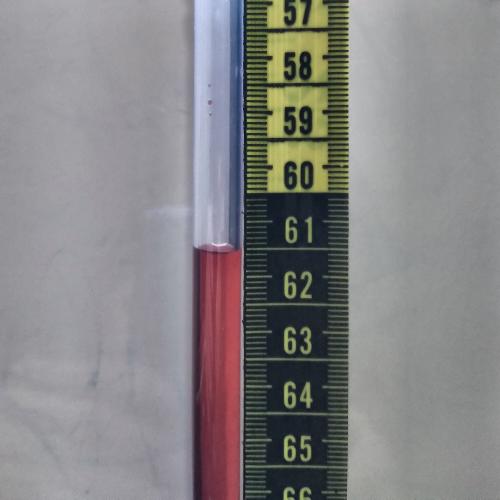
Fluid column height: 61.5 cm